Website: walmart
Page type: billing-address
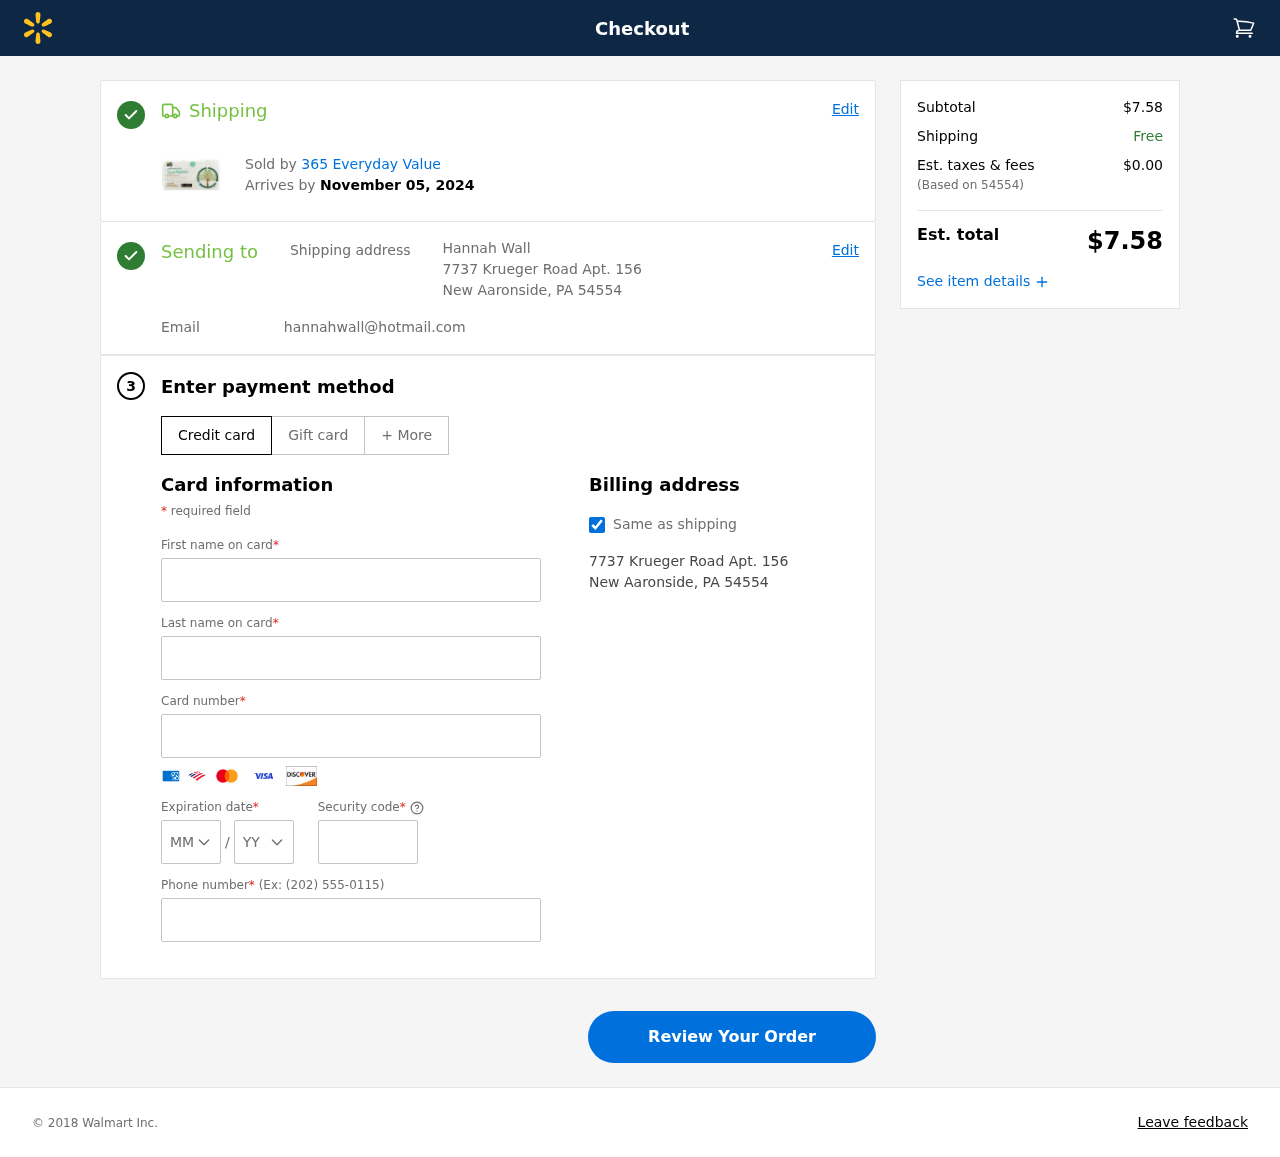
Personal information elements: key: PII_CARD_CVV
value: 360
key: PII_CARD_EXPIRY_MONTH
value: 04
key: PII_CARD_EXPIRY_YEAR
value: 27
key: PII_CARD_NUMBER
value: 2720 8022 6358 3555
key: PII_CITY_STATE_ZIP
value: New Aaronside, PA 54554
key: PII_EMAIL
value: hannahwall@hotmail.com
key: PII_FIRSTNAME
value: Hannah
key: PII_FULLNAME
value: Hannah Wall
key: PII_LASTNAME
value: Wall
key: PII_PHONE
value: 8807755892
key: PII_POSTCODE
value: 54554
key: PII_STREET
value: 7737 Krueger Road Apt. 156
Product elements: key: PRODUCT1_BRAND
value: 365 Everyday Value
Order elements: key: ORDER_DELIVERY_DATE
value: November 05, 2024
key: ORDER_SUBTOTAL
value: $7.58
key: ORDER_TAX
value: $0.00
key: ORDER_TOTAL
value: $7.58